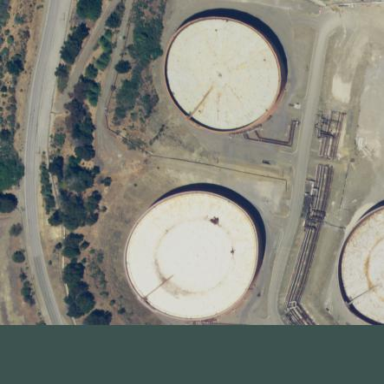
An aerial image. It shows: Building with storage tank.